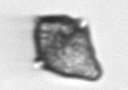
Label: Kryptoperidinium_triquetrum